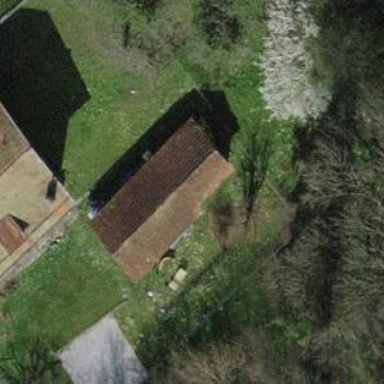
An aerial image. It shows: Shed.